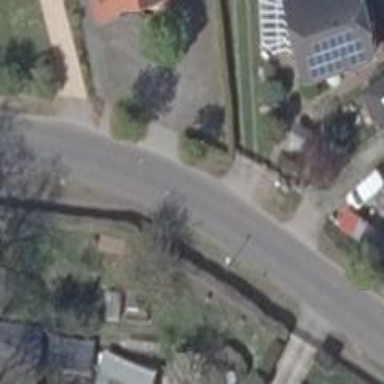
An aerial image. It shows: Residential road with asphalt surface. There is sidewalk on the left side.